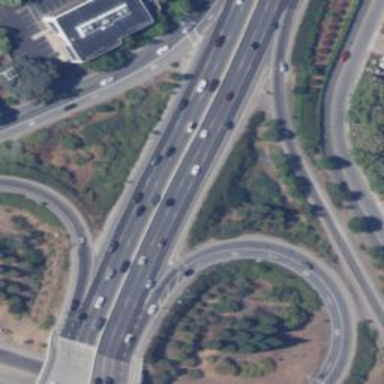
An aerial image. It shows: Trunk highway with expressway features.